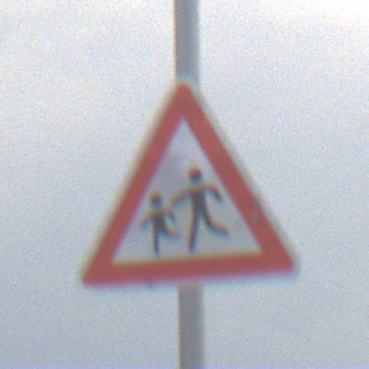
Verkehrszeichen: KinderRechts
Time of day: Midday
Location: Outdoor (Nature)
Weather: PartlyCloudy
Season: NotSpecified
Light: Natural